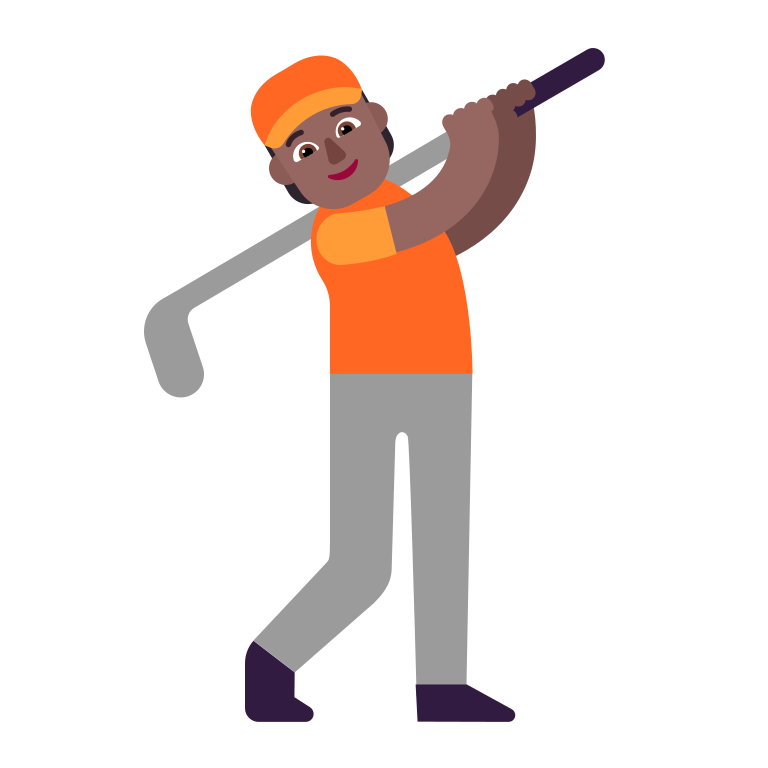
person golfing flat  dark